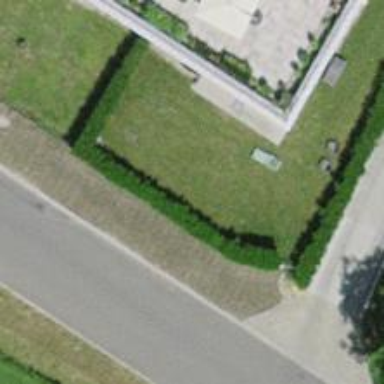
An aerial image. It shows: Hedge barrier.